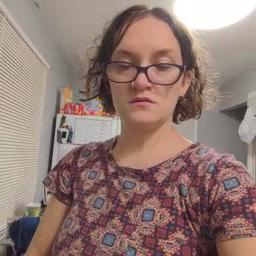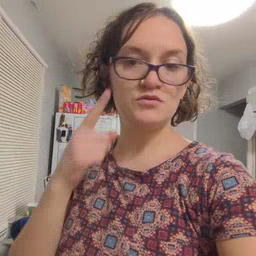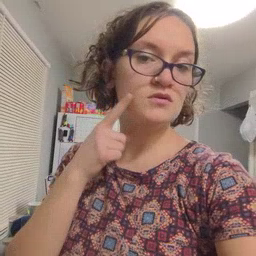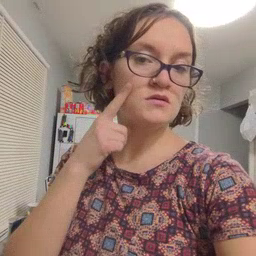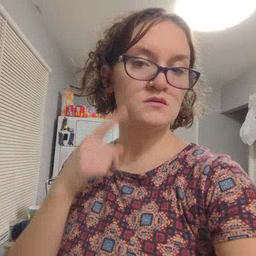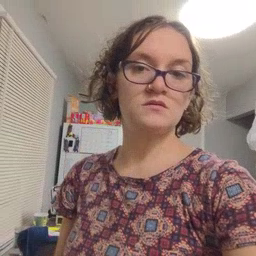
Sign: cheek